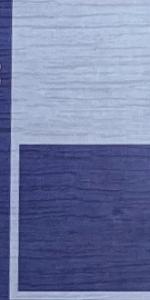
Label: Empty